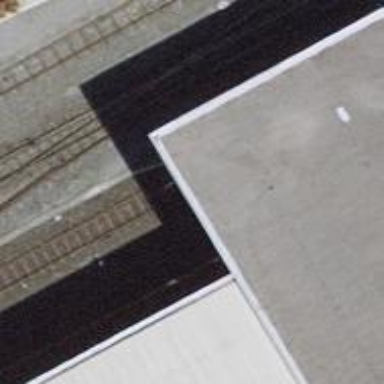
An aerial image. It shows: Narrow-gauge railway with electrified tracks using contact line. Located in service yard with one track.